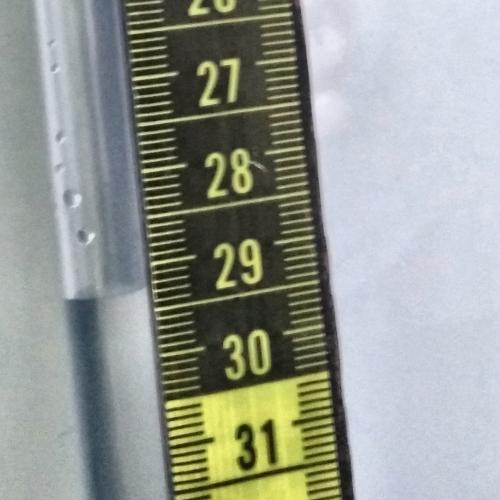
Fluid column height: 29.3 cm